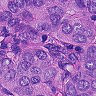
Metastatic tissue present: yes